Interaction volume radius: 5 \u00c5
Interaction volume height: 15 \u00c5
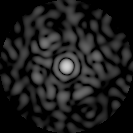
Disorder parameter: 0.8481